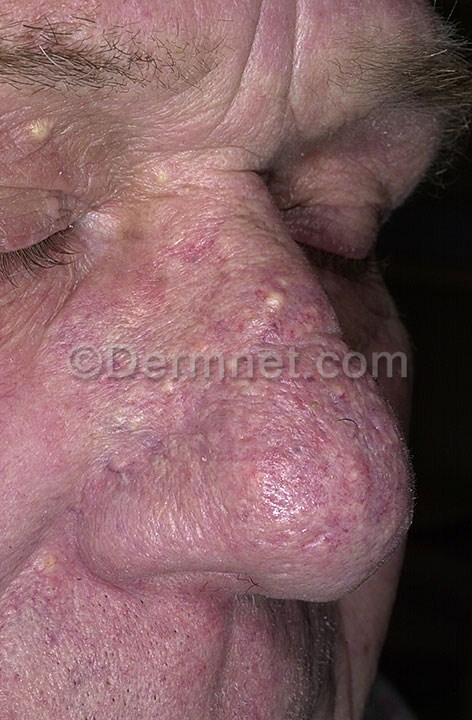
Disease: Acne and Rosacea Photos